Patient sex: M
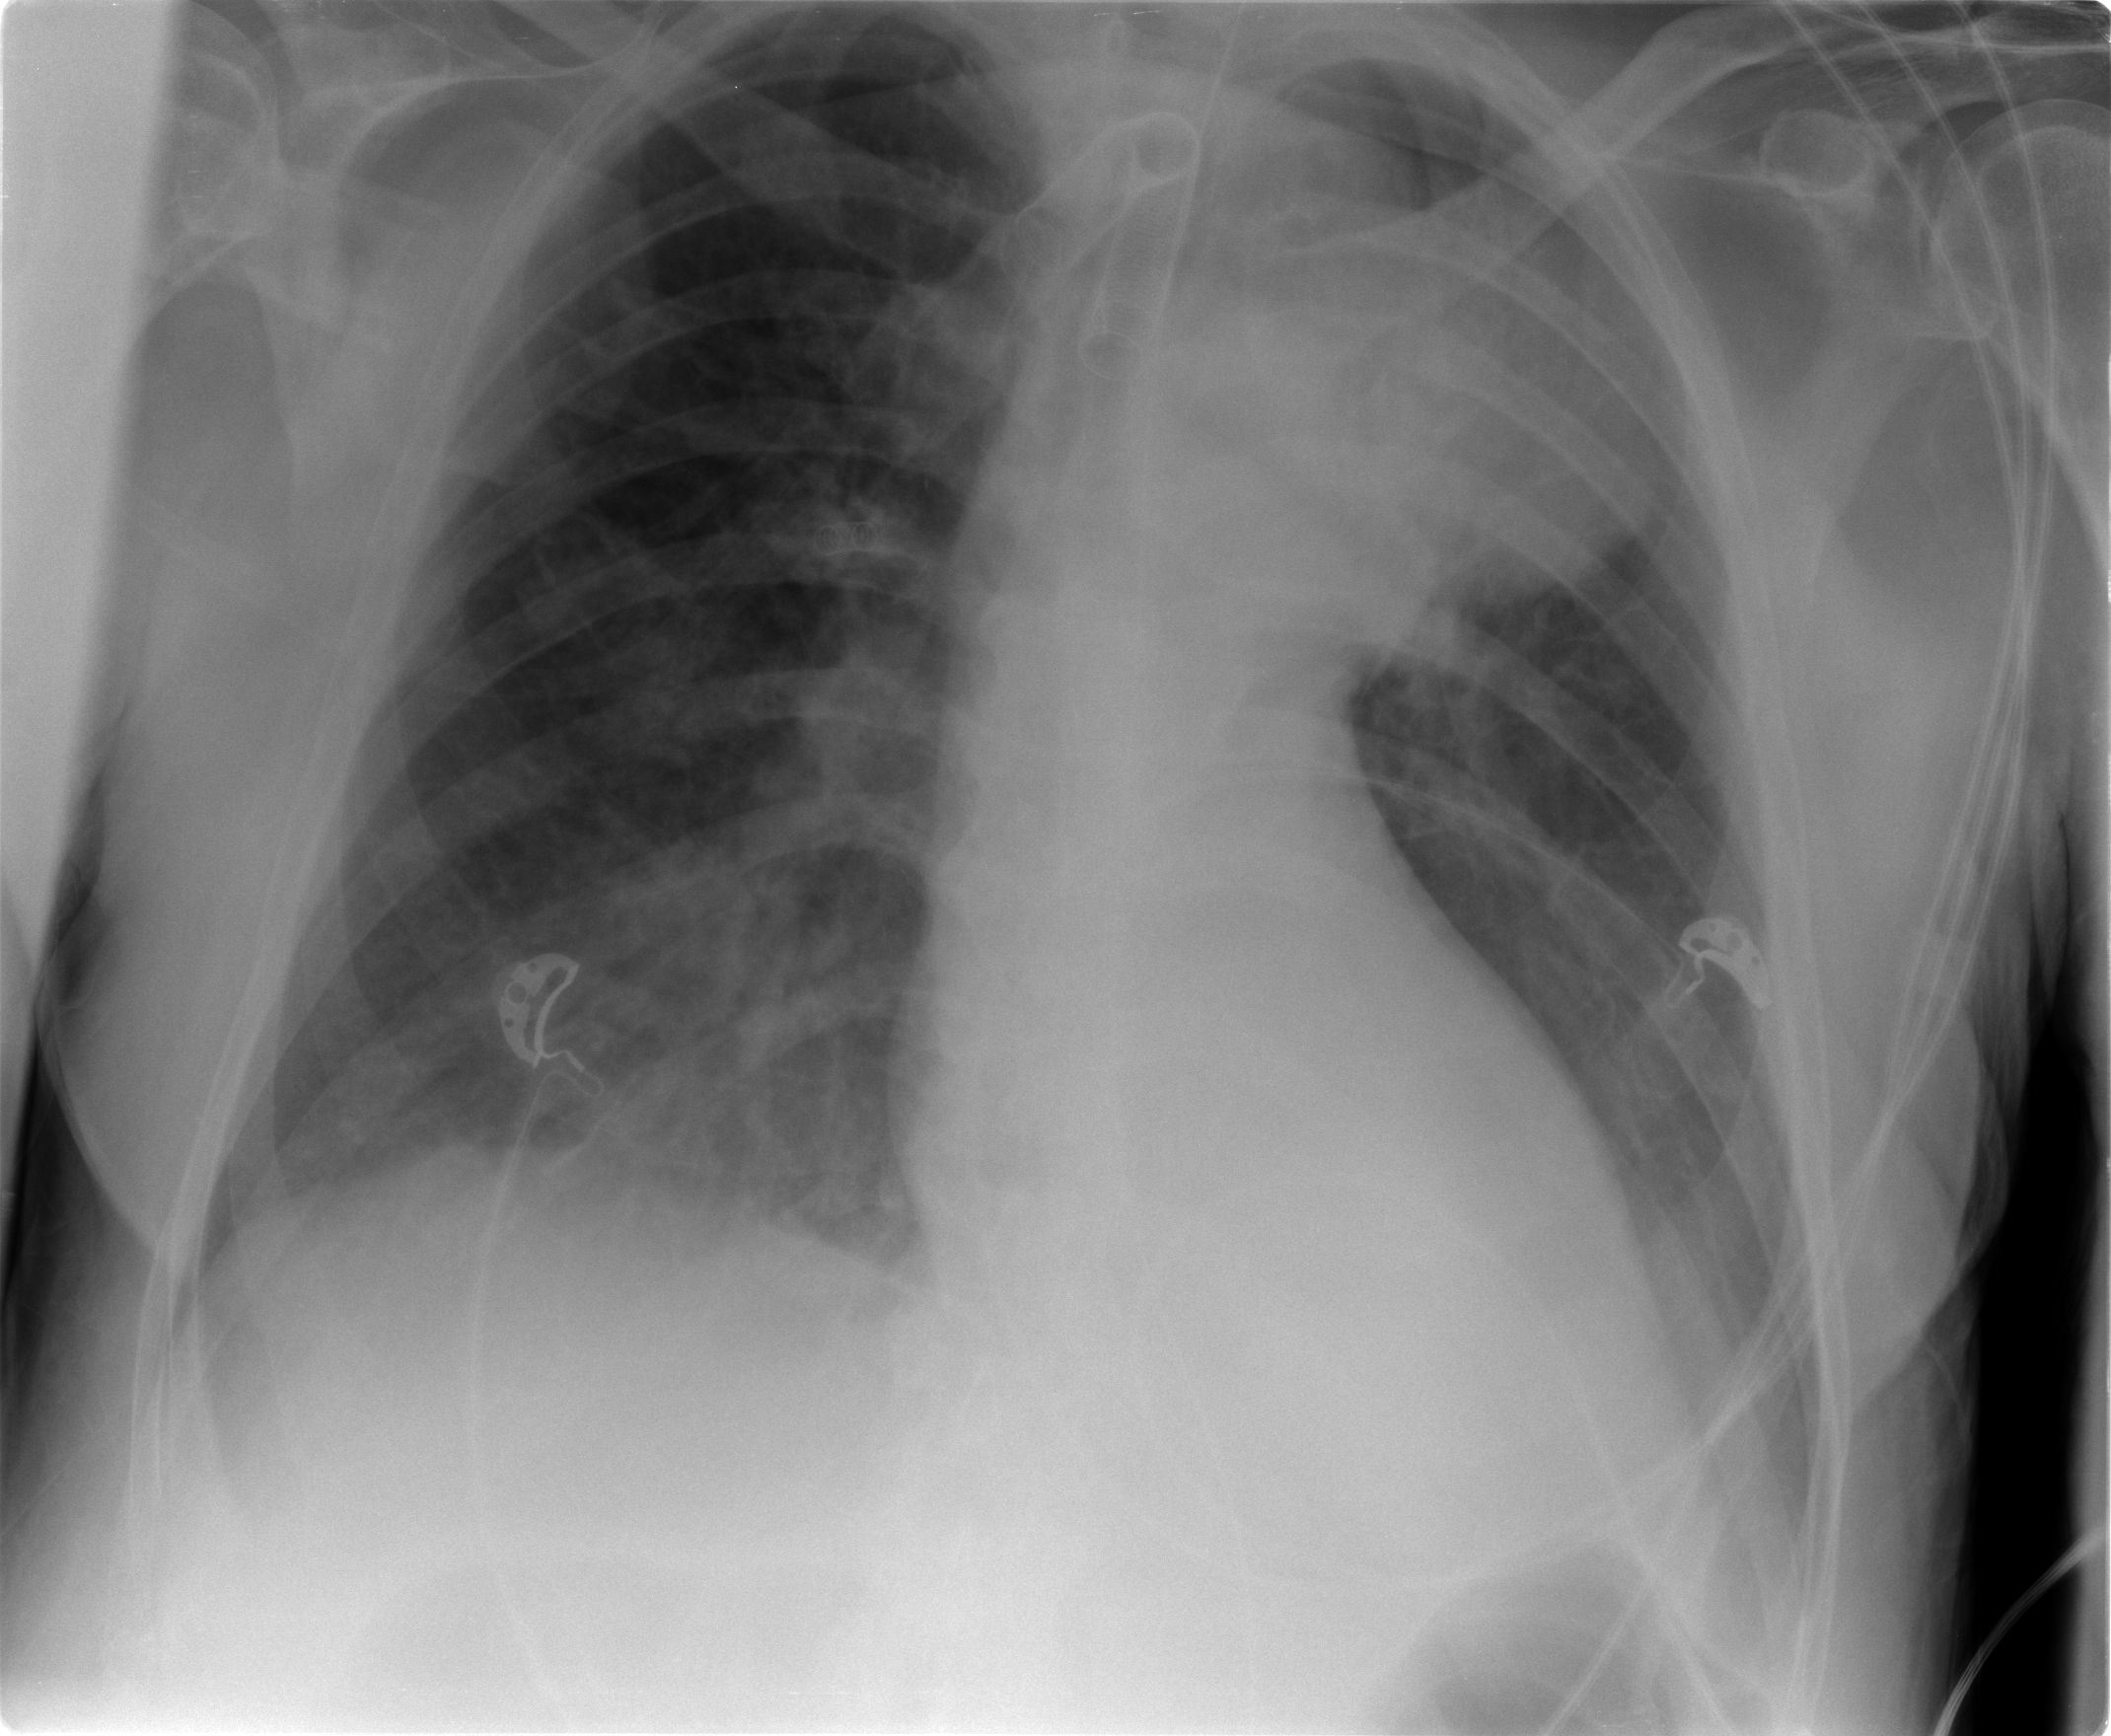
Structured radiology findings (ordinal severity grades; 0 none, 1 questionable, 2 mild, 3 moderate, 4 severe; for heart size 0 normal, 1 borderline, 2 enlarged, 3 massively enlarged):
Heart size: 0
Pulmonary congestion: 0
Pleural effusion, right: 2
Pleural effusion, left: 2
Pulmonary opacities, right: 2
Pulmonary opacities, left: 0
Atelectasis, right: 2
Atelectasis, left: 3